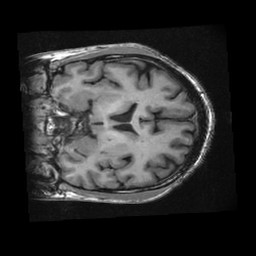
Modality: T1w
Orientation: coronal
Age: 48
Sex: male
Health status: healthy
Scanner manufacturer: ge
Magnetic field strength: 3 T
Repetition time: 0.008316 s
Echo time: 0.003108 s